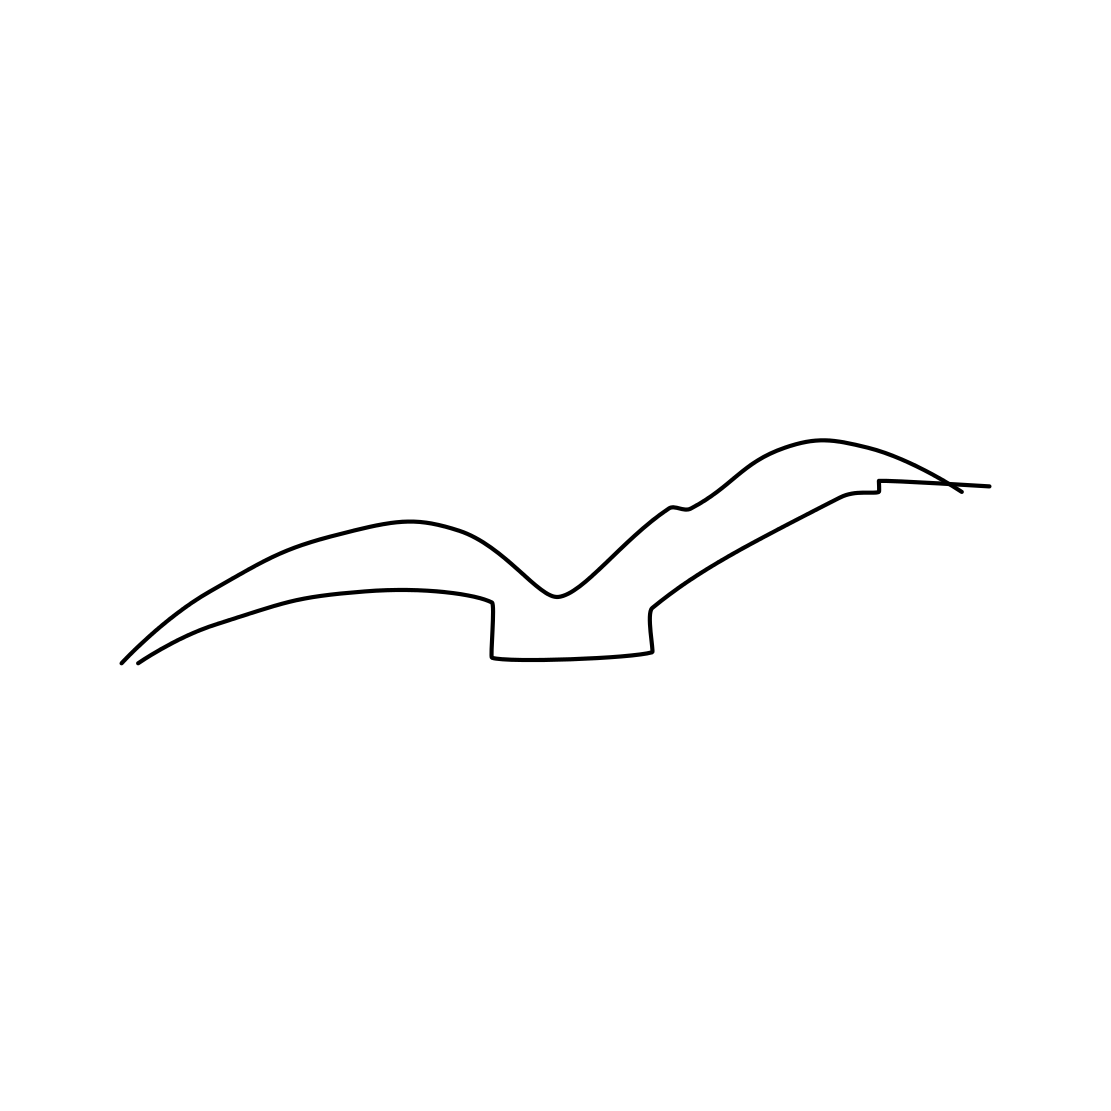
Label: flying bird